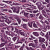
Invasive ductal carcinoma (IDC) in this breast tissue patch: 1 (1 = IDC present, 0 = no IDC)